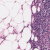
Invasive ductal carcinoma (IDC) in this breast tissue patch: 0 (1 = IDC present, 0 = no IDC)